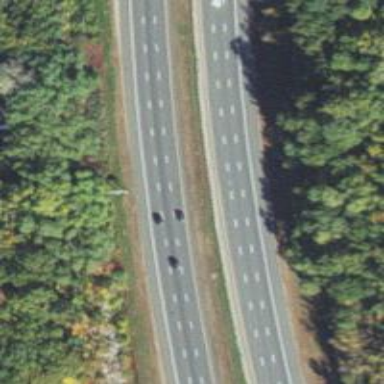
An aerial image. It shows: Asphalt motorway.